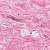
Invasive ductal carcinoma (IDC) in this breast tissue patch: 0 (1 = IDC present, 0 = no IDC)